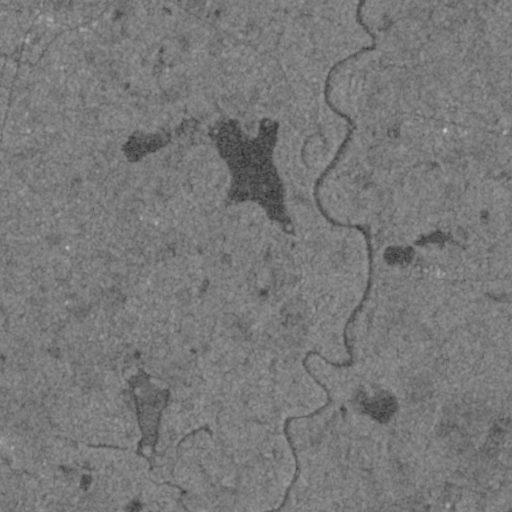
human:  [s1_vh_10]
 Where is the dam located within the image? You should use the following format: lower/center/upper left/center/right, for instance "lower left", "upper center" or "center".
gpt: The dam is located in the center of the image.
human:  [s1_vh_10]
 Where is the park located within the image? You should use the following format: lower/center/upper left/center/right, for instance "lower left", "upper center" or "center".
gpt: The park is located in the upper left of the image.
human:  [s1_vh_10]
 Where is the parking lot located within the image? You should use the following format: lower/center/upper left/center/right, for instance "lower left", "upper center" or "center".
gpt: There is no parking lot in the image.

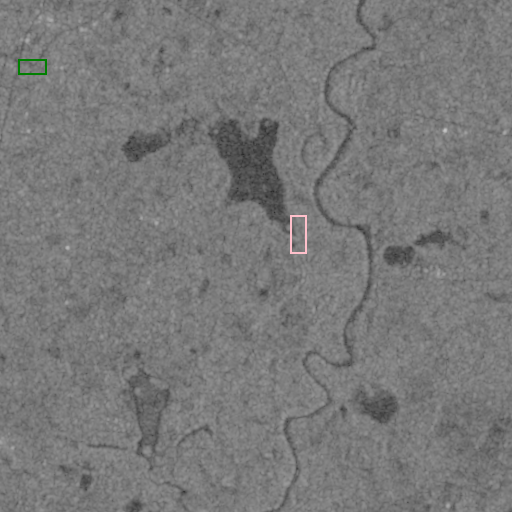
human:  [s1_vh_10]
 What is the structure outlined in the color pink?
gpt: The structure outlined in pink is a dam.
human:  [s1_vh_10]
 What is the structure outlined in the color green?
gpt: The structure outlined in green is a park.
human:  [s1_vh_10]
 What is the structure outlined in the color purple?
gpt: There is no purple outline.